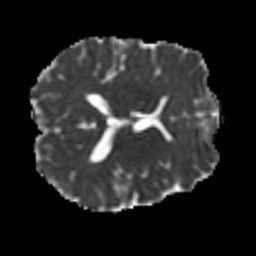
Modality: MD
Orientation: axial
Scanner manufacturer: siemens
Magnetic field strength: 3 T
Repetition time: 9.6 s
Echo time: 0.077 s